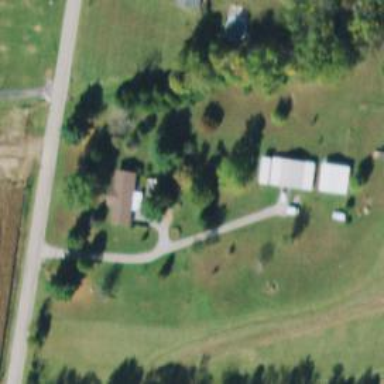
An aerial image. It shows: Driveway.